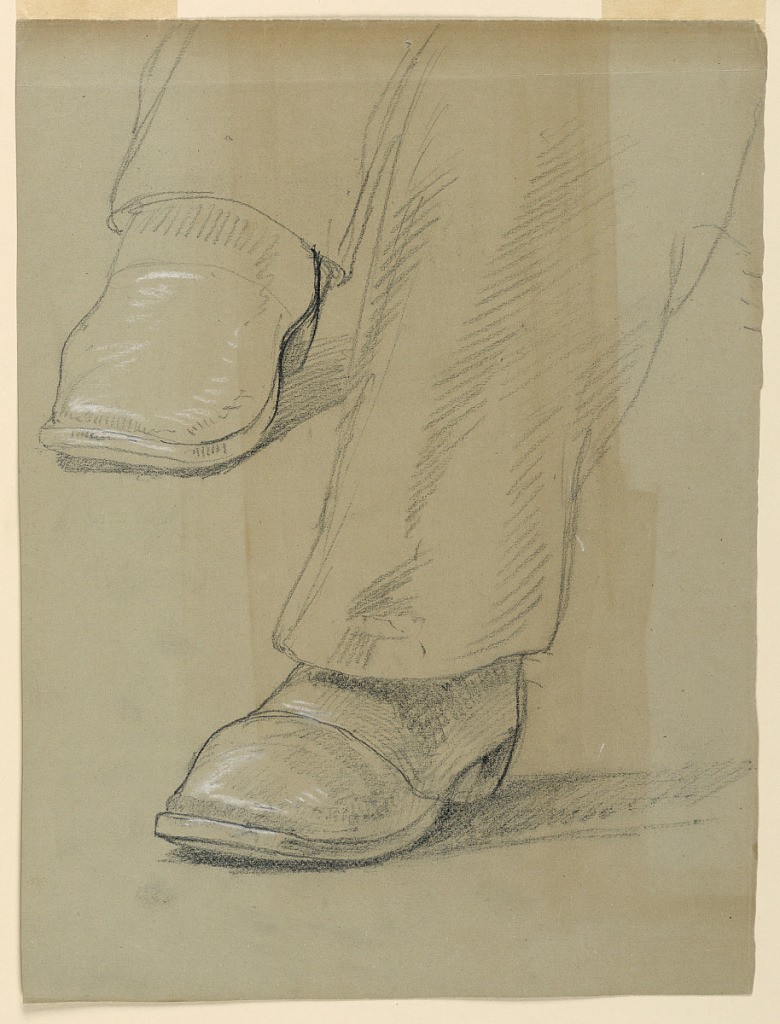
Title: Study of Peter Cooper's Feet for "The Atlantic Cable Projectors"
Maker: Daniel Huntington, American, 1816–1906
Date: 1894
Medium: Graphite, white chalk on grey wove paper
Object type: Drawing
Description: Study of lower left leg and foot, and right foot, in boots. Verso: Torso of man seated in chair facing slightly left. Sketch of a portrait.